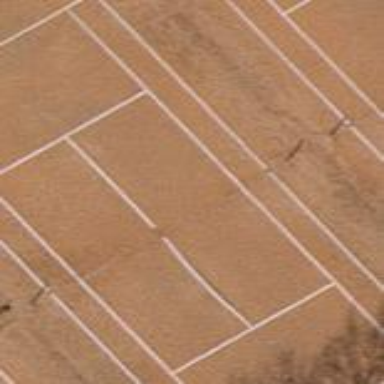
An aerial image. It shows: Tennis court with sandy surface located in pitch designated for leisure land.